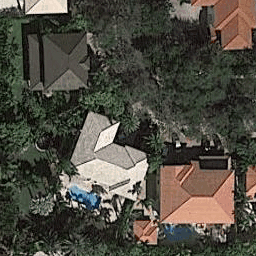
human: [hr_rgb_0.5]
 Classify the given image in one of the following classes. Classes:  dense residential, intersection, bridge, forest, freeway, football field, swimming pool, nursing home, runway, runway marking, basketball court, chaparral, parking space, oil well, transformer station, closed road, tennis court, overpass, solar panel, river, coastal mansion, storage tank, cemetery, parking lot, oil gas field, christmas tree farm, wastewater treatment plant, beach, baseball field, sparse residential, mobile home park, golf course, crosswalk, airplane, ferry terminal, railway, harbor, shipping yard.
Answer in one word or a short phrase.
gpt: coastal mansion